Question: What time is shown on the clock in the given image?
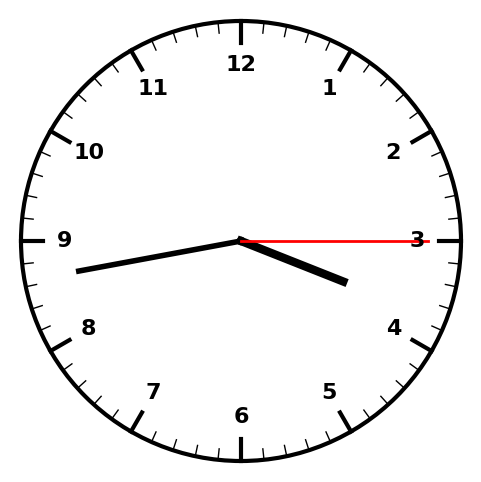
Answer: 03:43:15